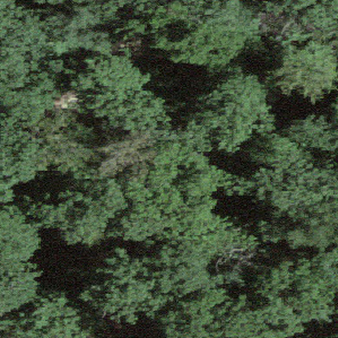
Label: other